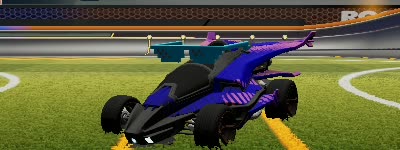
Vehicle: aftershock